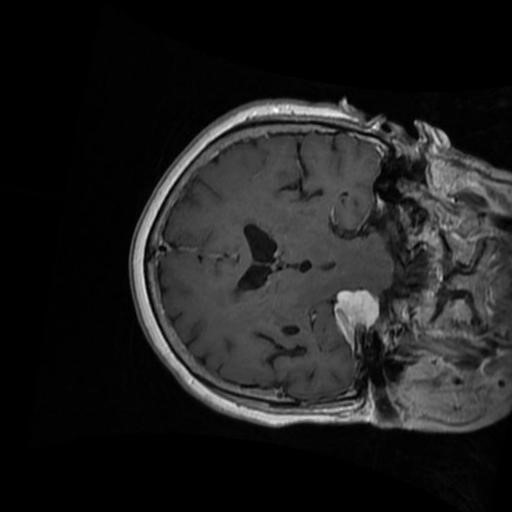
Label: brain_menin